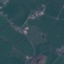
Label: Pasture